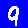
Digit: 9